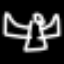
Label: angel